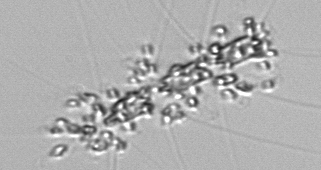
Label: Chaetoceros_didymus_TAG_external_flagellate